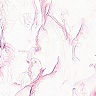
Metastatic tissue present: no